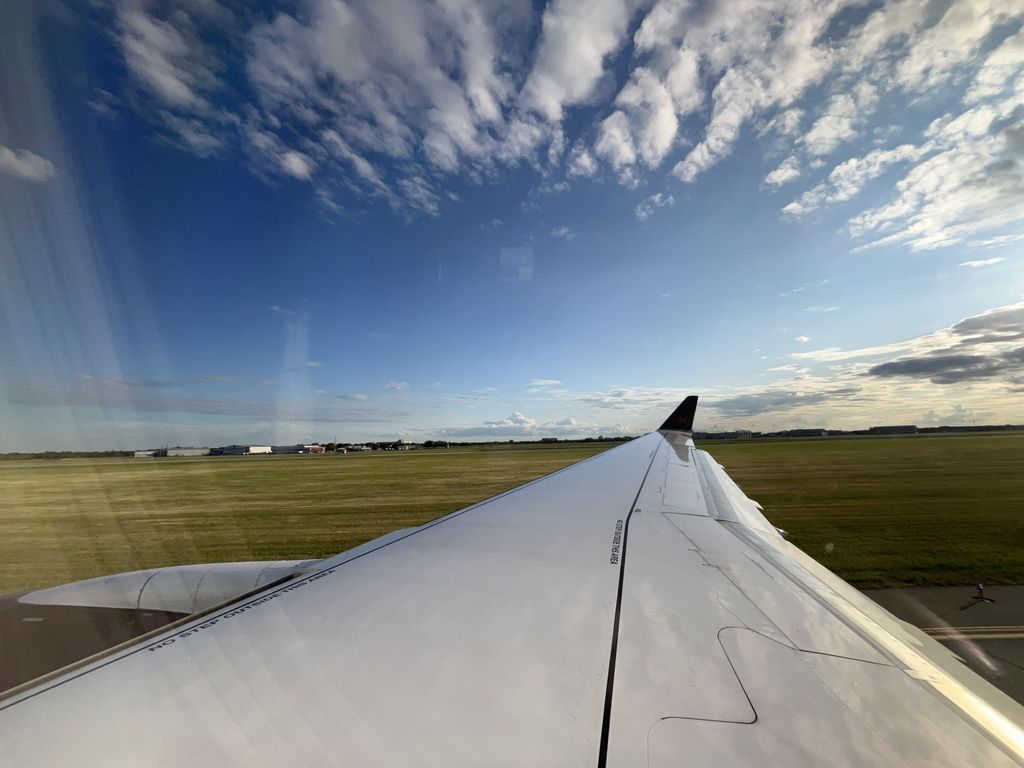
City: winnipeg